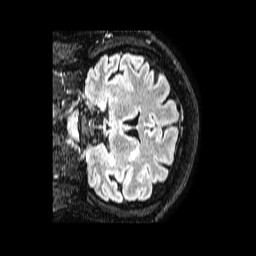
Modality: FLAIR
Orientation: coronal
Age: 48
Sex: female
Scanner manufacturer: philips
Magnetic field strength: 1.5 T
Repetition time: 4.8 s
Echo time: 0.3 s